Question: I am trying to implement the example given here: <URL>
The code basically turns a Java application into a service. The application outputs Date and Time to the console at specific intervals. The whole project gets exported to a JAR file, with required libraries in a separate folder. All I have to do is modify the file to run Main.jar (which is the exported JAR) and put the exported libraries in the lib folder.
I have followed everything exactly, but I am getting the following problem: . I am including the links for snapshots which show the Maven project structure, the contents of POM.xml, and code contents of four Java files. Also included are the required source files in Google Drive.
Java version jdk1.8.0_11
<URL>
<URL>
Error Shown:

Wrapper.conf file (removed most of the comments+top part)
'''
wrapper.java.mainclass=batch_Proc.main_prog.Main
# Java Classpath (include wrapper.jar) Add class path elements as
# needed starting from 1
wrapper.java.classpath.1=../lib/wrapper.jar
wrapper.java.classpath.2=../lib/aopalliance-1.0.jar
wrapper.java.classpath.3=../lib/commons-logging-1.1.1.jar
wrapper.java.classpath.4=../lib/spring-aop-3.2.1.RELEASE.jar
wrapper.java.classpath.5=../lib/spring-beans-3.2.1.RELEASE.jar
wrapper.java.classpath.6=../lib/spring-context-3.2.1.RELEASE.jar
wrapper.java.classpath.7=../lib/spring-context-support-3.2.1.RELEASE.jar
wrapper.java.classpath.8=../lib/spring-core-3.2.1.RELEASE.jar
wrapper.java.classpath.9=../lib/spring-expression-3.2.1.RELEASE.jar
wrapper.java.classpath.10=../lib/spring-web-3.2.1.RELEASE.jar
wrapper.java.classpath.11=../lib/wrappertest.jar
wrapper.java.classpath.12=Main.jar
# Java Library Path (location of Wrapper.DLL or libwrapper.so)
wrapper.java.library.path.1=../lib
# Java Bits. On applicable platforms, tells the JVM to run in 32 or 64-bit mode.
wrapper.java.additional.auto_bits=FALSE
# Java Additional Parameters
wrapper.java.additional.1=
# Initial Java Heap Size (in MB)
#wrapper.java.initmemory=3
# Maximum Java Heap Size (in MB)
#wrapper.java.maxmemory=64
# Application parameters. Add parameters as needed starting from 1
#wrapper.app.parameter.1=
#********************************************************************
# Wrapper Logging Properties
#********************************************************************
# Enables Debug output from the Wrapper.
wrapper.debug=FALSE
# Format of output for the console. (See docs for formats)
wrapper.console.format=PM
# Log Level for console output. (See docs for log levels)
wrapper.console.loglevel=INFO
# Log file to use for wrapper output logging.
wrapper.logfile=../logs/wrapper.log
# Format of output for the log file. (See docs for formats)
wrapper.logfile.format=LPTM
# Log Level for log file output. (See docs for log levels)
wrapper.logfile.loglevel=INFO
# Maximum size that the log file will be allowed to grow to before
# the log is rolled. Size is specified in bytes. The default value
# of 0, disables log rolling. May abbreviate with the 'k' (kb) or
# 'm' (mb) suffix. For example: 10m = 10 megabytes.
wrapper.logfile.maxsize=0
# Maximum number of rolled log files which will be allowed before old
# files are deleted. The default value of 0 implies no limit.
wrapper.logfile.maxfiles=0
# Log Level for sys/event log output. (See docs for log levels)
wrapper.syslog.loglevel=NONE
#********************************************************************
# Wrapper General Properties
#********************************************************************
# Allow for the use of non-contiguous numbered properties
wrapper.ignore_sequence_gaps=TRUE
# Do not start if the pid file already exists.
wrapper.pidfile.strict=TRUE
# Title to use when running as a console
wrapper.console.title=Test Wrapper Sample Application
#********************************************************************
# Wrapper JVM Checks
#********************************************************************
# Detect DeadLocked Threads in the JVM. (Requires Standard Edition)
wrapper.check.deadlock=TRUE
wrapper.check.deadlock.interval=10
wrapper.check.deadlock.action=RESTART
wrapper.check.deadlock.output=FULL
# Out Of Memory detection.
# (Ignore output from dumping the configuration to the console. This is only needed by the TestWrapper sample application.)
wrapper.filter.trigger.999=wrapper.filter.trigger.*java.lang.OutOfMemoryError
wrapper.filter.allow_wildcards.999=TRUE
wrapper.filter.action.999=NONE
# Ignore -verbose:class output to avoid false positives.
wrapper.filter.trigger.1000=[Loaded java.lang.OutOfMemoryError
wrapper.filter.action.1000=NONE
# (Simple match)
wrapper.filter.trigger.1001=java.lang.OutOfMemoryError
# (Only match text in stack traces if -XX:+PrintClassHistogram is being used.)
#wrapper.filter.trigger.1001=Exception in thread "*" java.lang.OutOfMemoryError
#wrapper.filter.allow_wildcards.1001=TRUE
wrapper.filter.action.1001=RESTART
wrapper.filter.message.1001=The JVM has run out of memory.
#********************************************************************
# Wrapper Email Notifications. (Requires Professional Edition)
#********************************************************************
# Common Event Email settings.
#wrapper.event.default.email.debug=TRUE
#wrapper.event.default.email.smtp.host=<SMTP_Host>
#wrapper.event.default.email.smtp.port=25
#wrapper.event.default.email.subject=[%WRAPPER_HOSTNAME%:%WRAPPER_NAME%:%WRAPPER_EVENT_NAME%] Event Notification
#wrapper.event.default.email.sender=<Sender email>
#wrapper.event.default.email.recipient=<Recipient email>
# Configure the log attached to event emails.
#wrapper.event.default.email.attach_log=TRUE
#wrapper.event.default.email.maillog.lines=50
#wrapper.event.default.email.maillog.format=LPTM
#wrapper.event.default.email.maillog.loglevel=INFO
# Enable specific event emails.
#wrapper.event.wrapper_start.email=TRUE
#wrapper.event.jvm_prelaunch.email=TRUE
#wrapper.event.jvm_start.email=TRUE
#wrapper.event.jvm_started.email=TRUE
#wrapper.event.jvm_deadlock.email=TRUE
#wrapper.event.jvm_stop.email=TRUE
#wrapper.event.jvm_stopped.email=TRUE
#wrapper.event.jvm_restart.email=TRUE
#wrapper.event.jvm_failed_invocation.email=TRUE
#wrapper.event.jvm_max_failed_invocations.email=TRUE
#wrapper.event.jvm_kill.email=TRUE
#wrapper.event.jvm_killed.email=TRUE
#wrapper.event.jvm_unexpected_exit.email=TRUE
#wrapper.event.wrapper_stop.email=TRUE
# Specify custom mail content
wrapper.event.jvm_restart.email.body=The JVM was restarted.
Please check on its status.
# Name of the service
wrapper.name=JavaWindowsServiceSample
# Display name of the service
wrapper.displayname=Java Windows Service Sample
# Description of the service
wrapper.description=A sample java windows service application
# Service dependencies. Add dependencies as needed starting from 1
wrapper.ntservice.dependency.1=
# Mode in which the service is installed. AUTO_START, DELAY_START or DEMAND_START
wrapper.ntservice.starttype=AUTO_START
# Allow the service to interact with the desktop.
wrapper.ntservice.interactive=false
'''
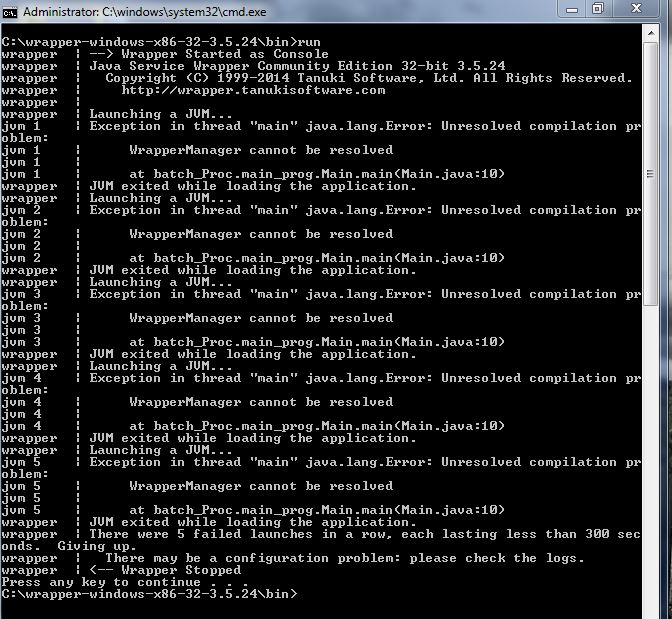
Answer: I solved this problem! I had made a simple mistake of not making sure the correct dependencies were downloaded in Maven.
The required jars for WrapperManager and WrapperListener were not available which were causing the errors.